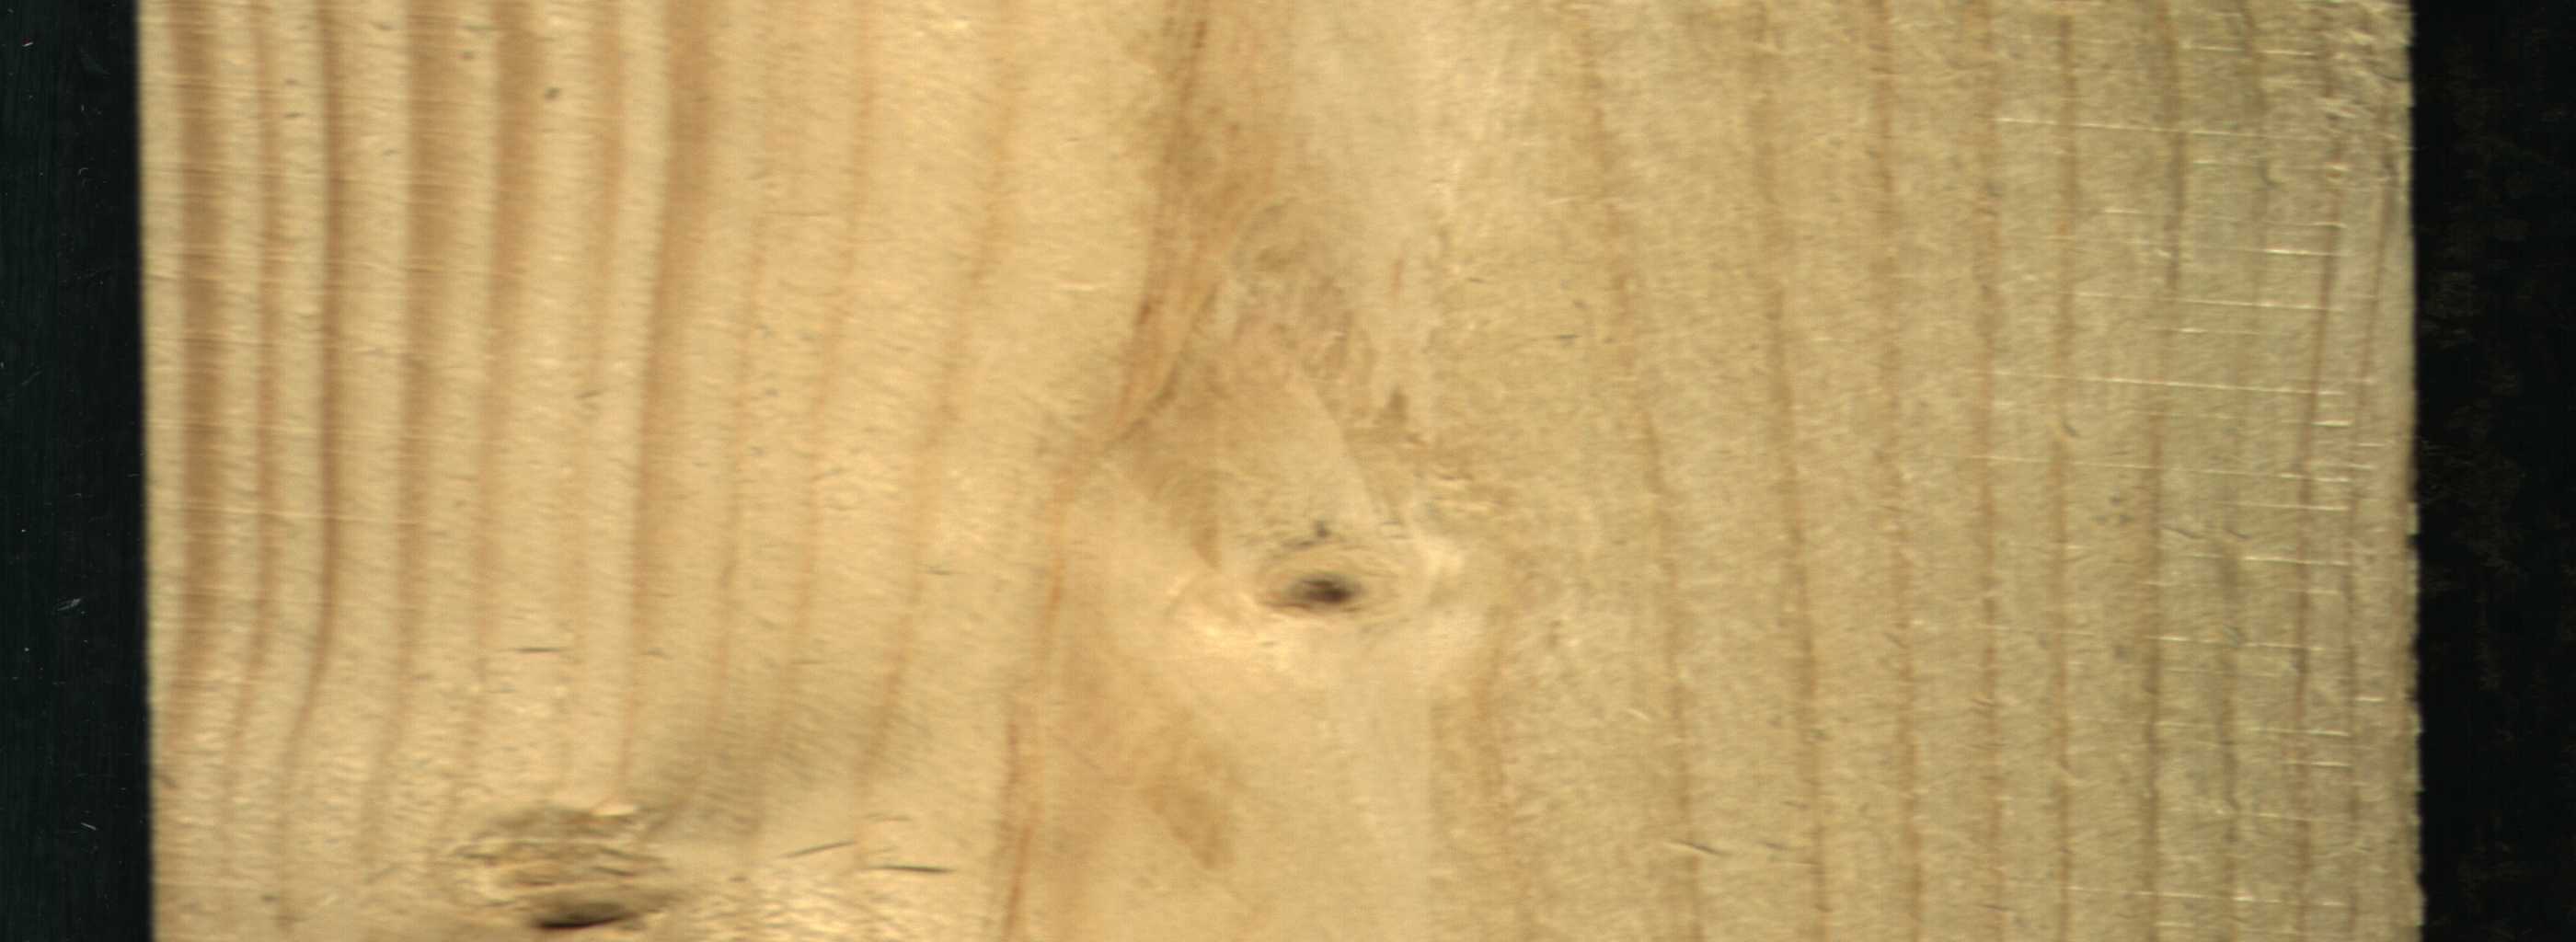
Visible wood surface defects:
Dead_Knot
Live_Knot